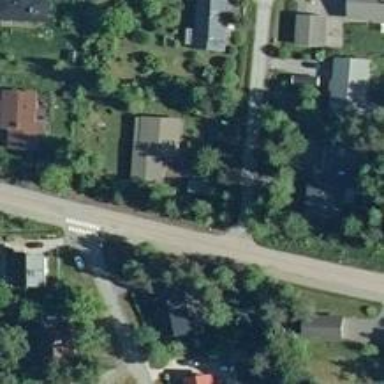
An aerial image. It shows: Neighborhood.